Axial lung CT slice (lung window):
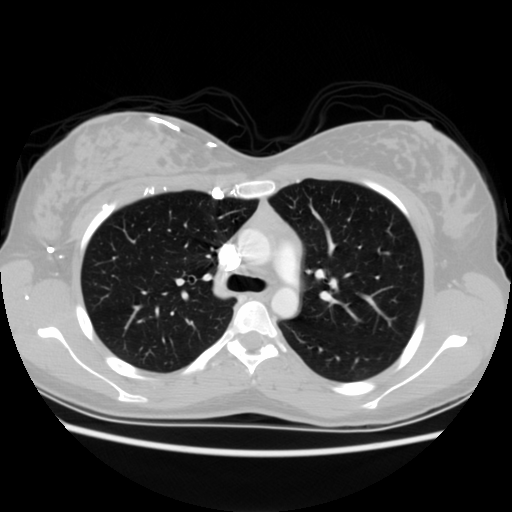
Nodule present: no